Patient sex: F
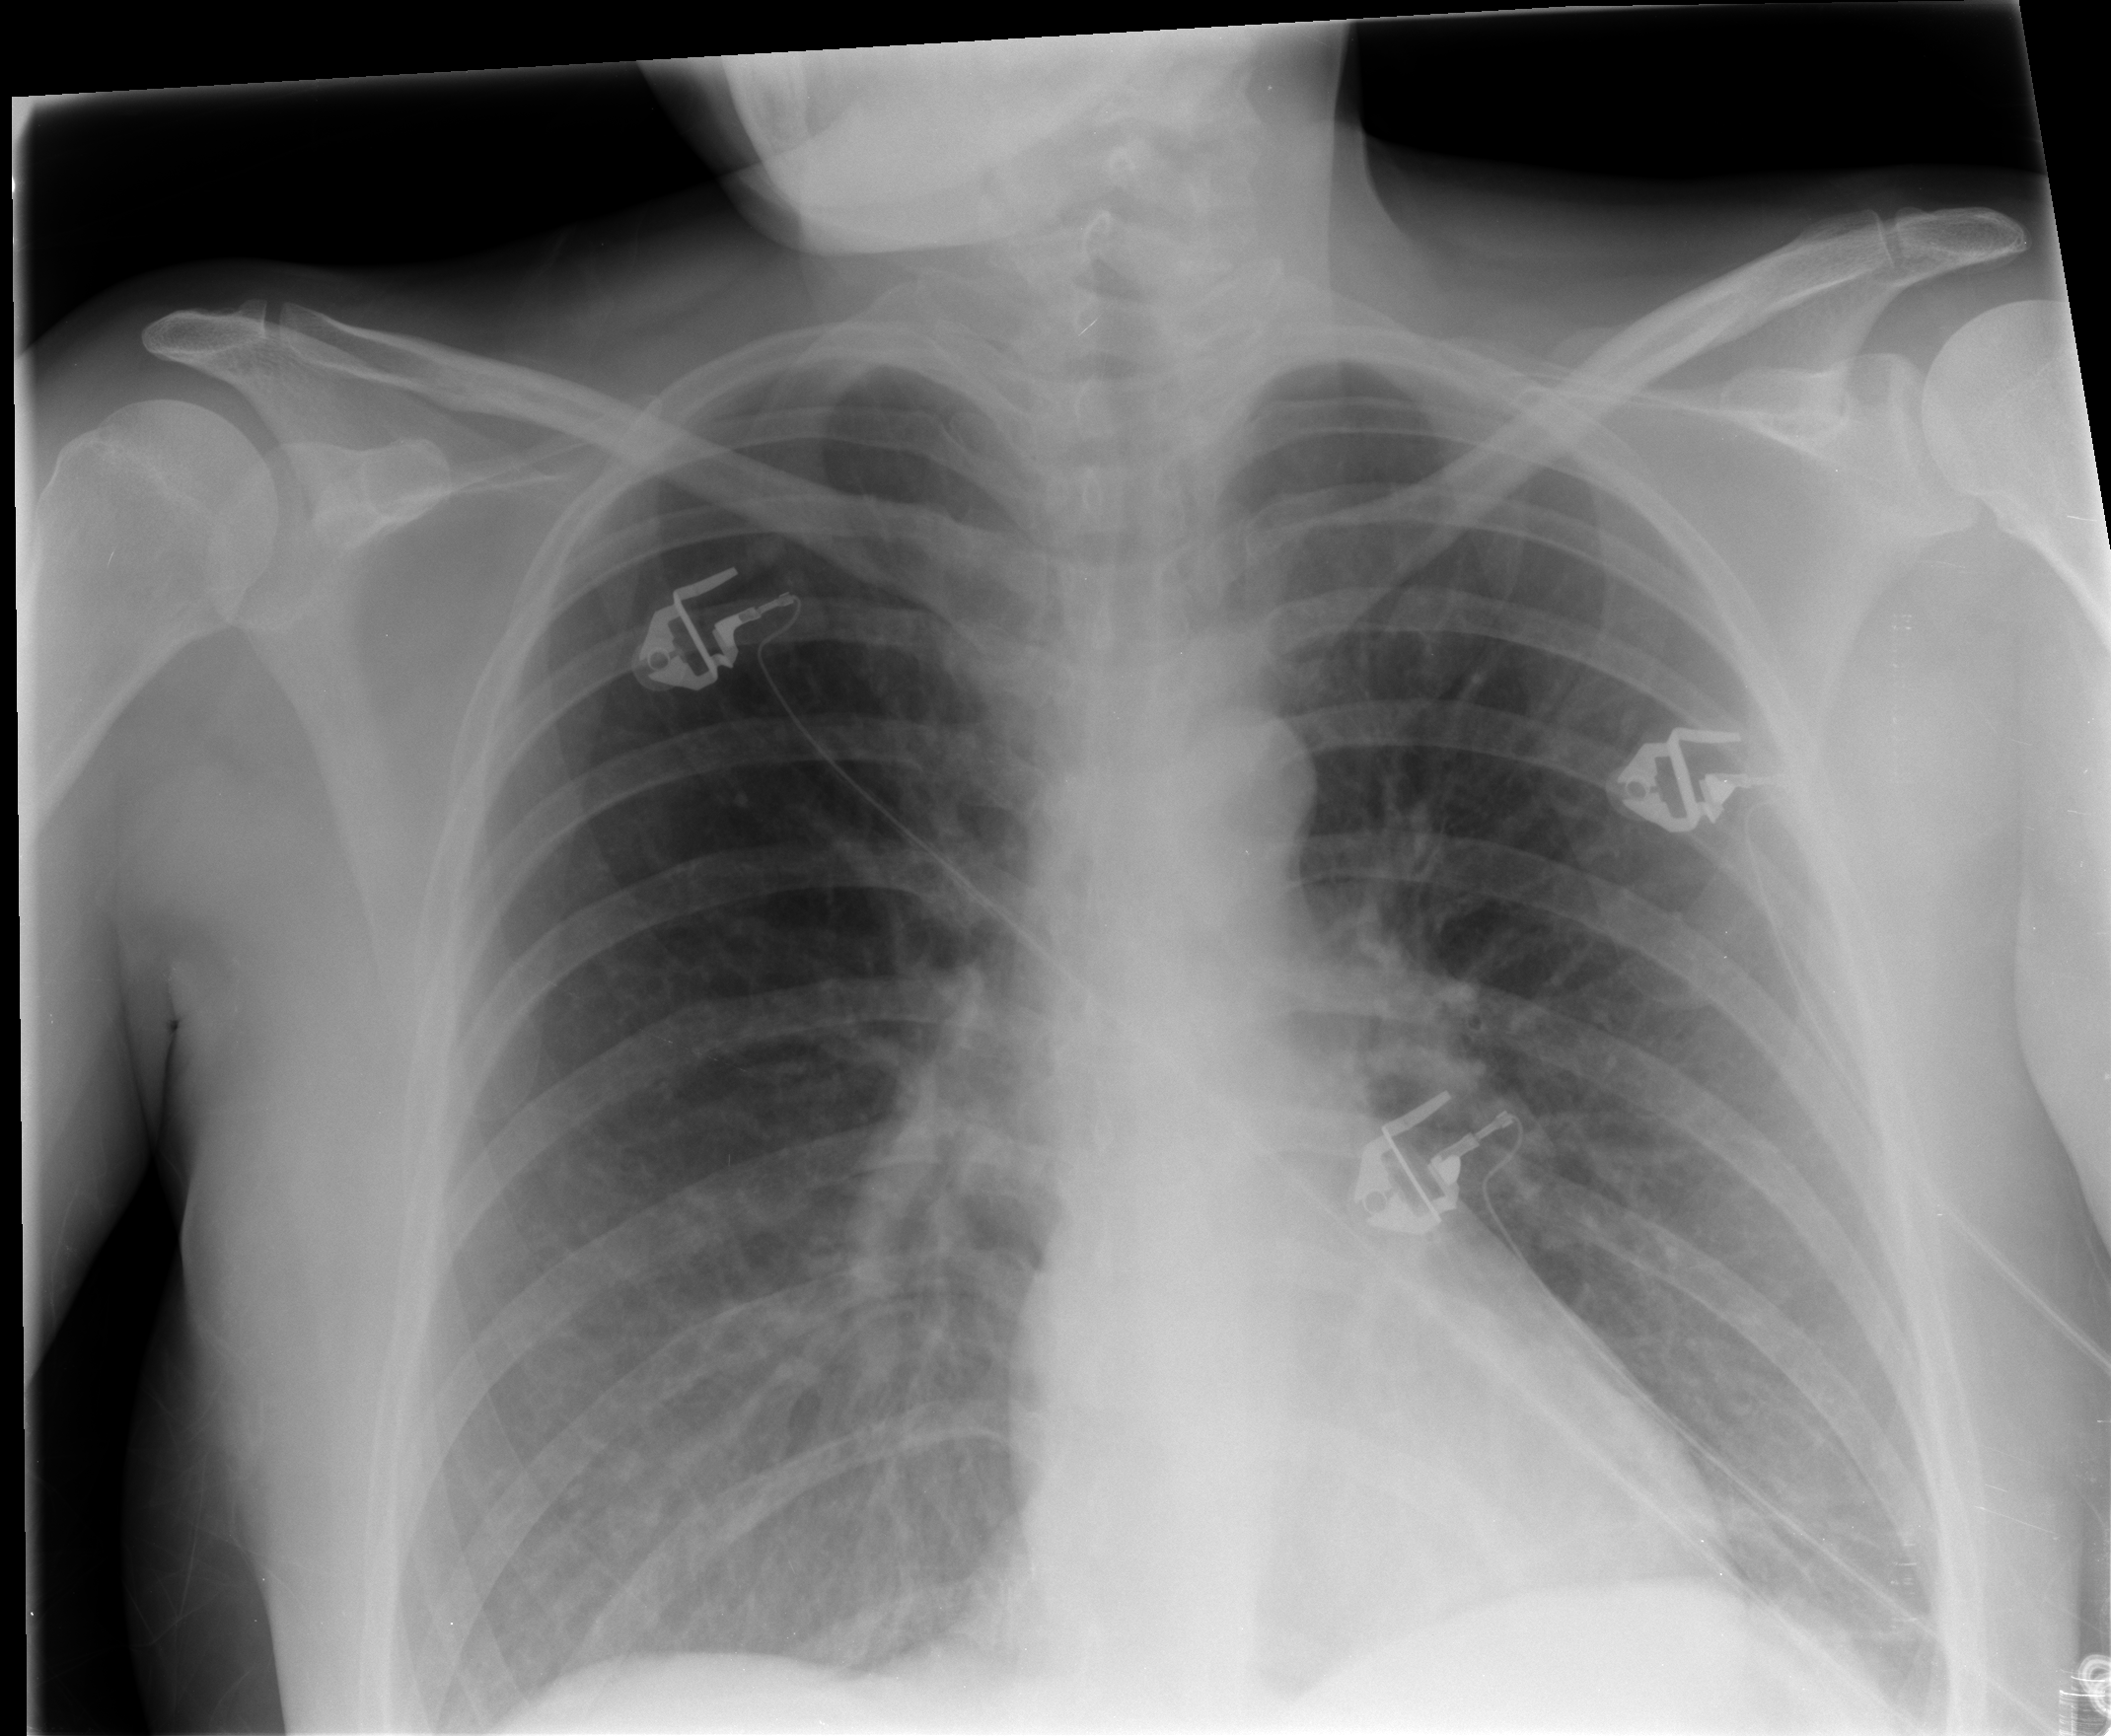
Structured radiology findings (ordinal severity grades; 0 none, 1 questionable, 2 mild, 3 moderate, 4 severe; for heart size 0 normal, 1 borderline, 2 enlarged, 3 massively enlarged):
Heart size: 0
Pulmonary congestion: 0
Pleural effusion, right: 0
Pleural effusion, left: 1
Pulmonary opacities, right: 0
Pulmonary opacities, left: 0
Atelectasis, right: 2
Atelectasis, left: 2